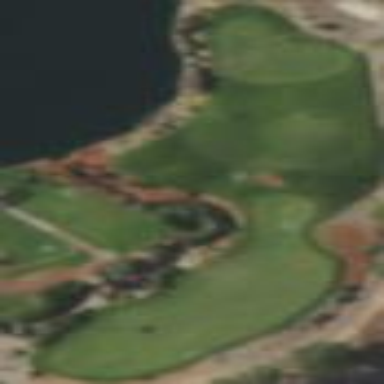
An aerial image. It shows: Rough grassy area used for golf.